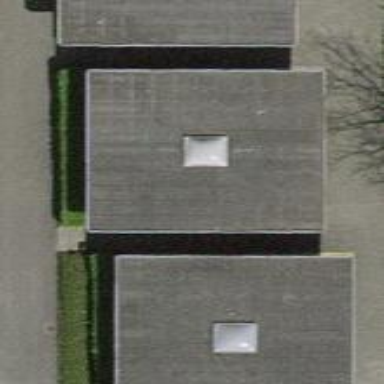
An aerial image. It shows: Building with bicycle parking amenities.